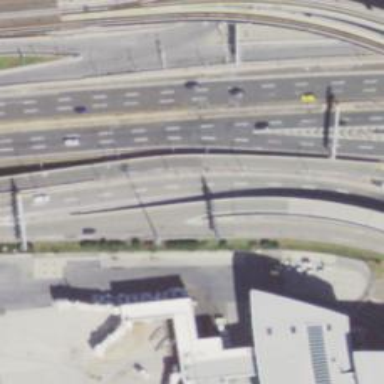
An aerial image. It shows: Motorway junction.